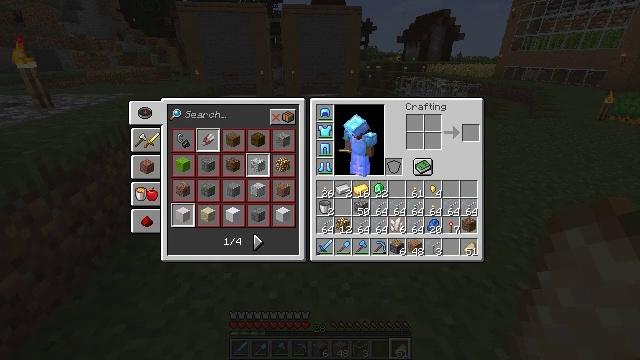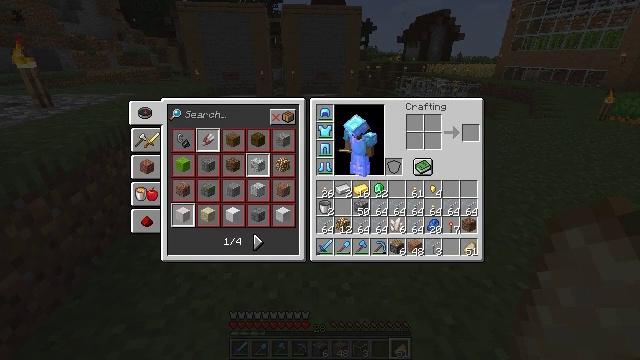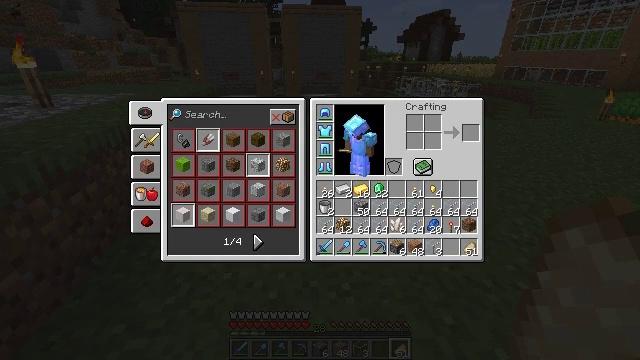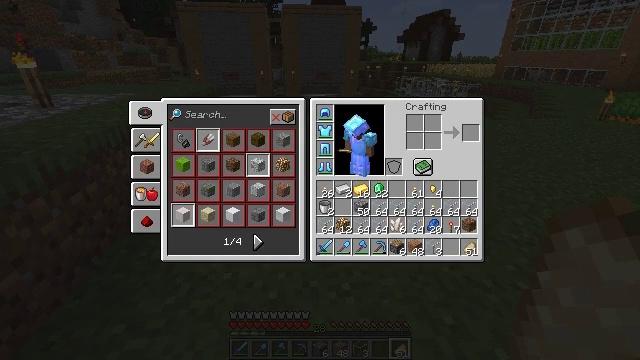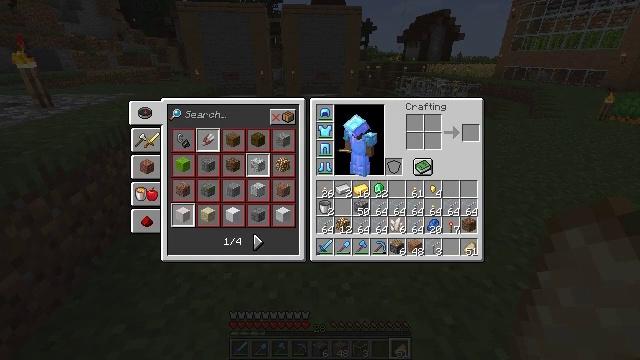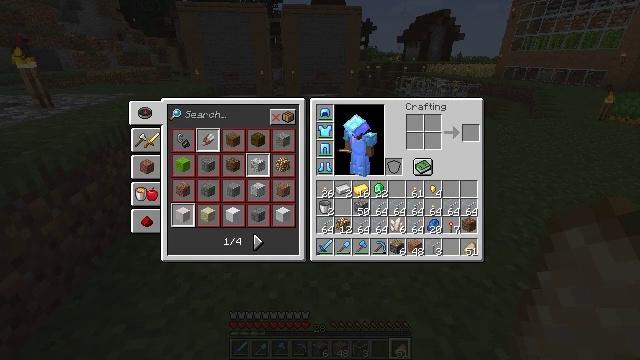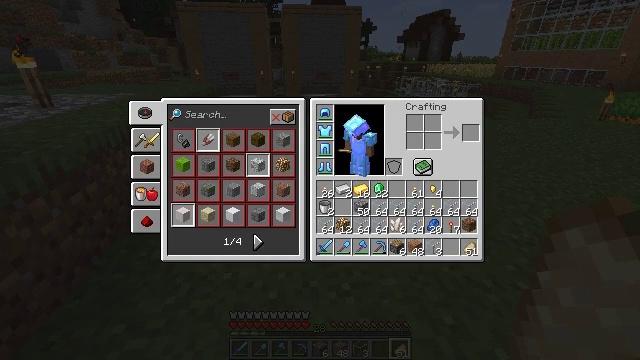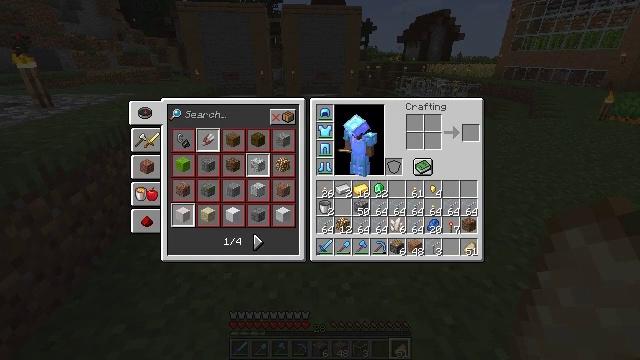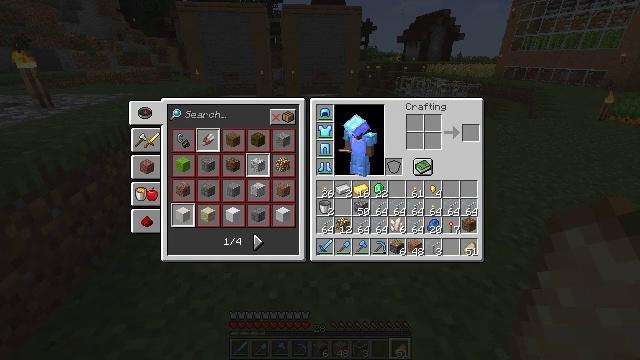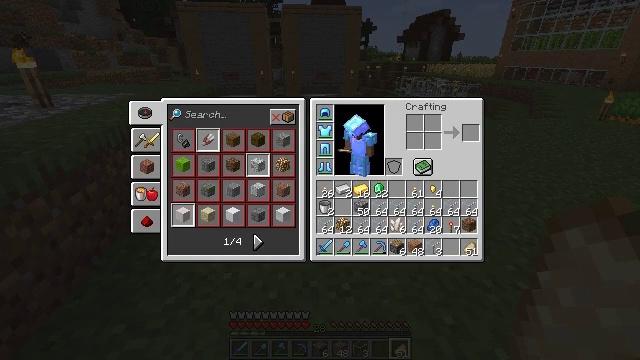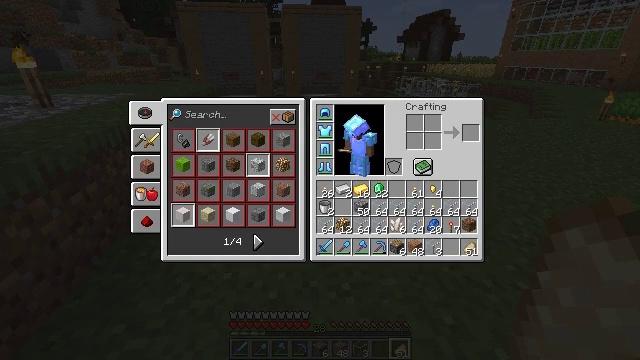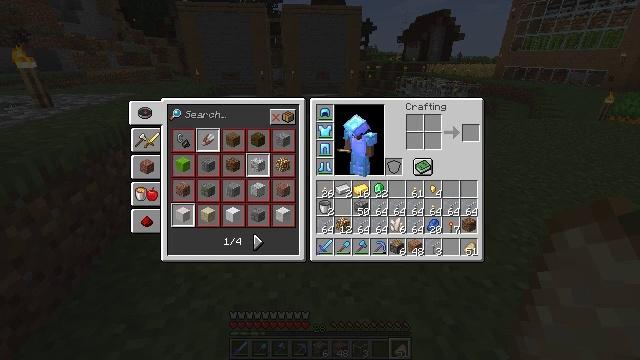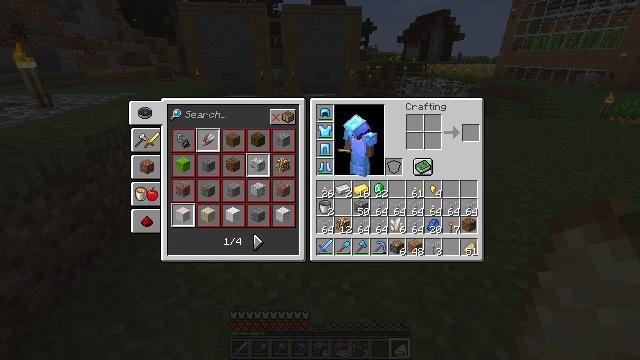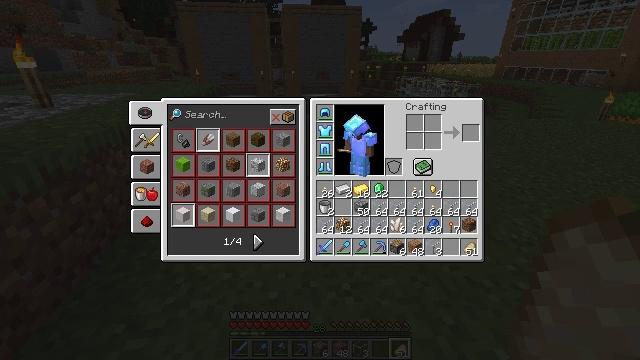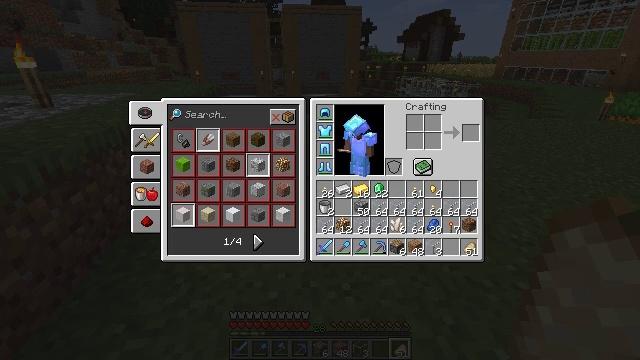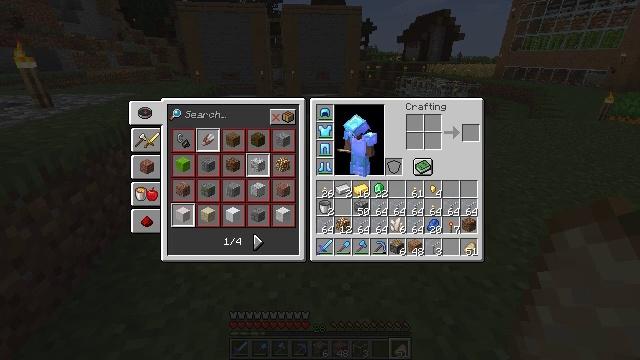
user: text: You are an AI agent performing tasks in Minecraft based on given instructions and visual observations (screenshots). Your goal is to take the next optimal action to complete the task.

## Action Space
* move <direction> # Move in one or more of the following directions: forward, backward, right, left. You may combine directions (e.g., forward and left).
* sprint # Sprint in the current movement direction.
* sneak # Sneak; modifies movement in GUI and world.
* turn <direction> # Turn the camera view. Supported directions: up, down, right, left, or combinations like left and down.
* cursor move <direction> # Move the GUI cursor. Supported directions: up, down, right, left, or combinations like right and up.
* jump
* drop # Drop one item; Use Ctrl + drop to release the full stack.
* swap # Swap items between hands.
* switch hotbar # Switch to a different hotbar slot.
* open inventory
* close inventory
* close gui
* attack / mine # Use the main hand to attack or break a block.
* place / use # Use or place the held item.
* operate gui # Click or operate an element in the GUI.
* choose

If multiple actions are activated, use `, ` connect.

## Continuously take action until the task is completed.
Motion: motion action
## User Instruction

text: Craft the redstone.
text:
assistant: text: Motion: no_op
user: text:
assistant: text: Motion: no_op
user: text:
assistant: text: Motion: no_op
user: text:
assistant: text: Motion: no_op
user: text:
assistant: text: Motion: no_op
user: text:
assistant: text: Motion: no_op
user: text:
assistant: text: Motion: no_op
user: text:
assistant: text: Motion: no_op
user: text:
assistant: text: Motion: no_op
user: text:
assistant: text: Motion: no_op
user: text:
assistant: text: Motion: no_op
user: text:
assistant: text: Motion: no_op
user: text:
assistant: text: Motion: no_op
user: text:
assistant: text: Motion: no_op
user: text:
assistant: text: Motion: no_op
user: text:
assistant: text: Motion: no_op
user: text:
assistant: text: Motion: no_op
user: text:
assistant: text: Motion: no_op
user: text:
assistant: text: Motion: no_op
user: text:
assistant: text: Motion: no_op
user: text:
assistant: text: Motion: no_op
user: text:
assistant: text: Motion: no_op
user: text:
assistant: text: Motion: no_op
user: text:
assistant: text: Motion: no_op
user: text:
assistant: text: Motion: no_op
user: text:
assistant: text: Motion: no_op
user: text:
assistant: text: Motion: no_op
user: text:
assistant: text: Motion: cursor move right
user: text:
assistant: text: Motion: no_op
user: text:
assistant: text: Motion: no_op